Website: bh-photo
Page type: customer-info-address
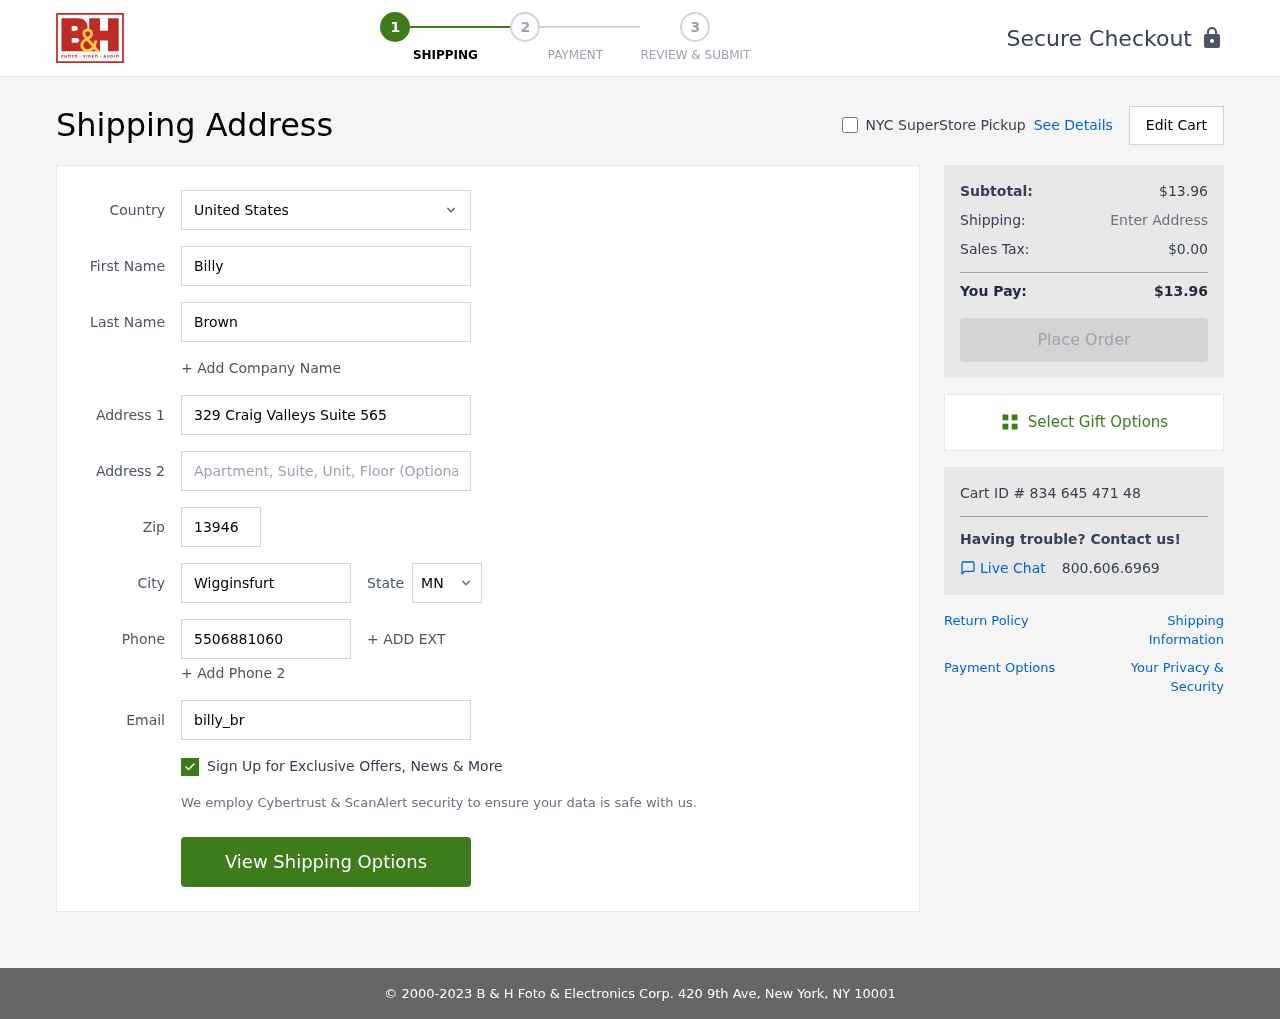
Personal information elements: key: PII_CITY
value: Wigginsfurt
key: PII_COUNTRY
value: United States
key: PII_EMAIL
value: billy_brown@gmail.com
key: PII_FIRSTNAME
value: Billy
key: PII_LASTNAME
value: Brown
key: PII_PHONE
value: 5506881060
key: PII_POSTCODE
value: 13946
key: PII_STATE_ABBR
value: MN
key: PII_STREET
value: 329 Craig Valleys Suite 565
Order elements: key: ORDER_SUBTOTAL
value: $13.96
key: ORDER_TAX
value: $0.00
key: ORDER_TOTAL
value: $13.96
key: ORDER_ID
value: Cart ID # 834 645 471 48